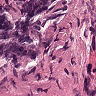
Metastatic tissue present: no